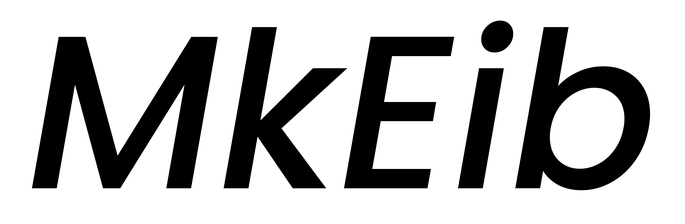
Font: Poppins-MediumItalic